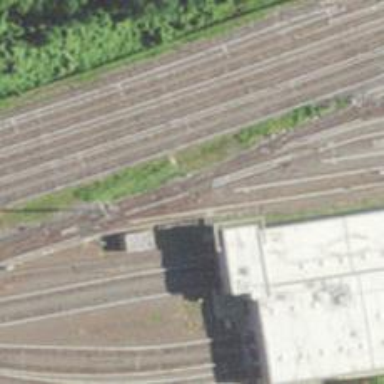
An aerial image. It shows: Electrified rail in service yard.